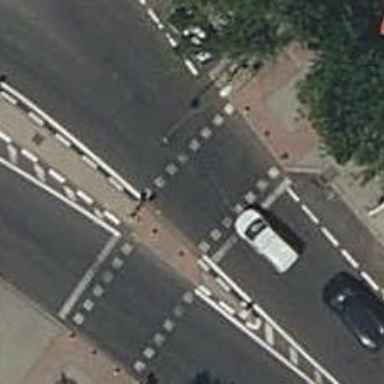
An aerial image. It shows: Road crossing with traffic signals.